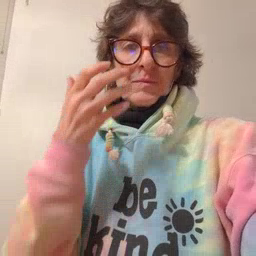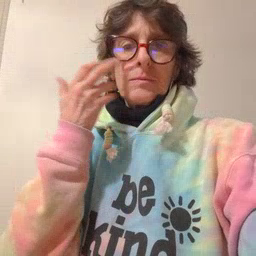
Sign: tiger